Interaction volume radius: 5 \u00c5
Interaction volume height: 15 \u00c5
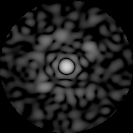
Disorder parameter: 0.7906